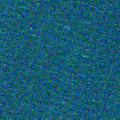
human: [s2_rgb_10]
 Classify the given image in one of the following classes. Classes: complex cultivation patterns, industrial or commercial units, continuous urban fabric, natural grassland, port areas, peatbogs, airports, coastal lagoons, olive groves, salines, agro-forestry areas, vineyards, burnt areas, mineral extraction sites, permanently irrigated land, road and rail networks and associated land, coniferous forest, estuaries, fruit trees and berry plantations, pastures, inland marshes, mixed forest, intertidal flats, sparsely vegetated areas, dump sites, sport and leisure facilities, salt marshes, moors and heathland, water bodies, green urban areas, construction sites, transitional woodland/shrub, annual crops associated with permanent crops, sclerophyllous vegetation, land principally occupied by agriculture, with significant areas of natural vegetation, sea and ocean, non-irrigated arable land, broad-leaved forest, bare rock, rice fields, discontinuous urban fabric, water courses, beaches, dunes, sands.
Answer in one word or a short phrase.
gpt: sea and ocean